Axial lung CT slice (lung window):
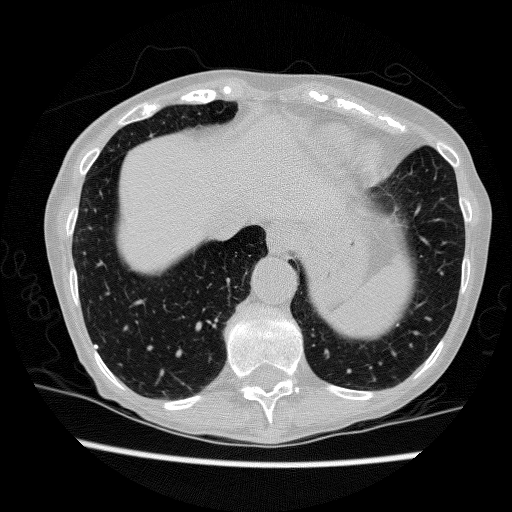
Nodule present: no